Interaction volume radius: 5 \u00c5
Interaction volume height: 25 \u00c5
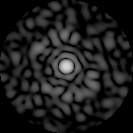
Disorder parameter: 0.8196